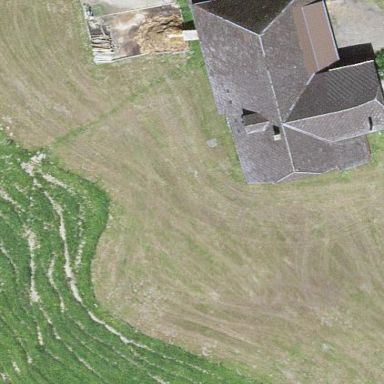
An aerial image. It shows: Farm building.